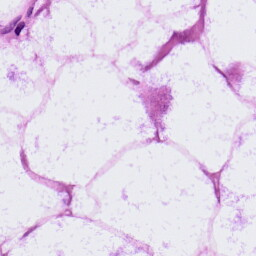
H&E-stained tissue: LymphNode